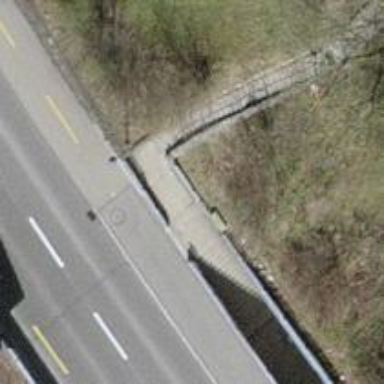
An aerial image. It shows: Footway passing through tunnel.